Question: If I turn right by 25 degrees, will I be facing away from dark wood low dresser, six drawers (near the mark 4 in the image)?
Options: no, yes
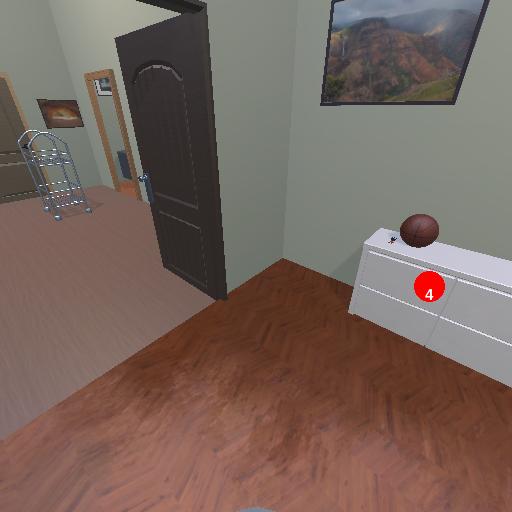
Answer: no